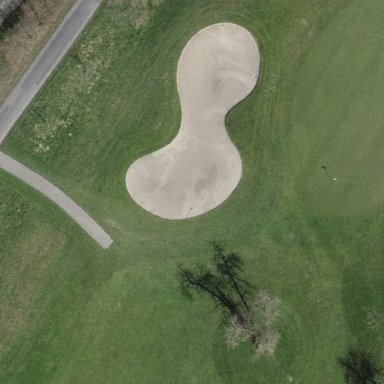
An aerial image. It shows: Golf bunker.